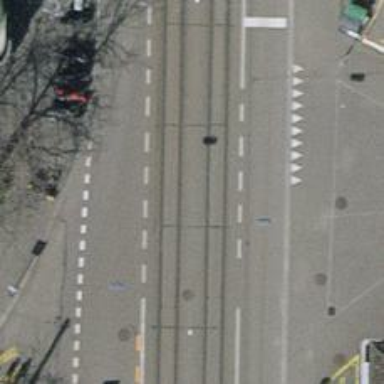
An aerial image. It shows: Tertiary road with asphalt surface. There is separate sidewalk along the road that has embedded tram rails.